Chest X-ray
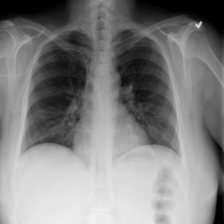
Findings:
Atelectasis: negative
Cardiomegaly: negative
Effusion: negative
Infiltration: positive
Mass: negative
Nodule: positive
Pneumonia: negative
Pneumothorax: negative
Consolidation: negative
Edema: negative
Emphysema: negative
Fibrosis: negative
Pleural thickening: negative
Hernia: negative